Chest X-ray:
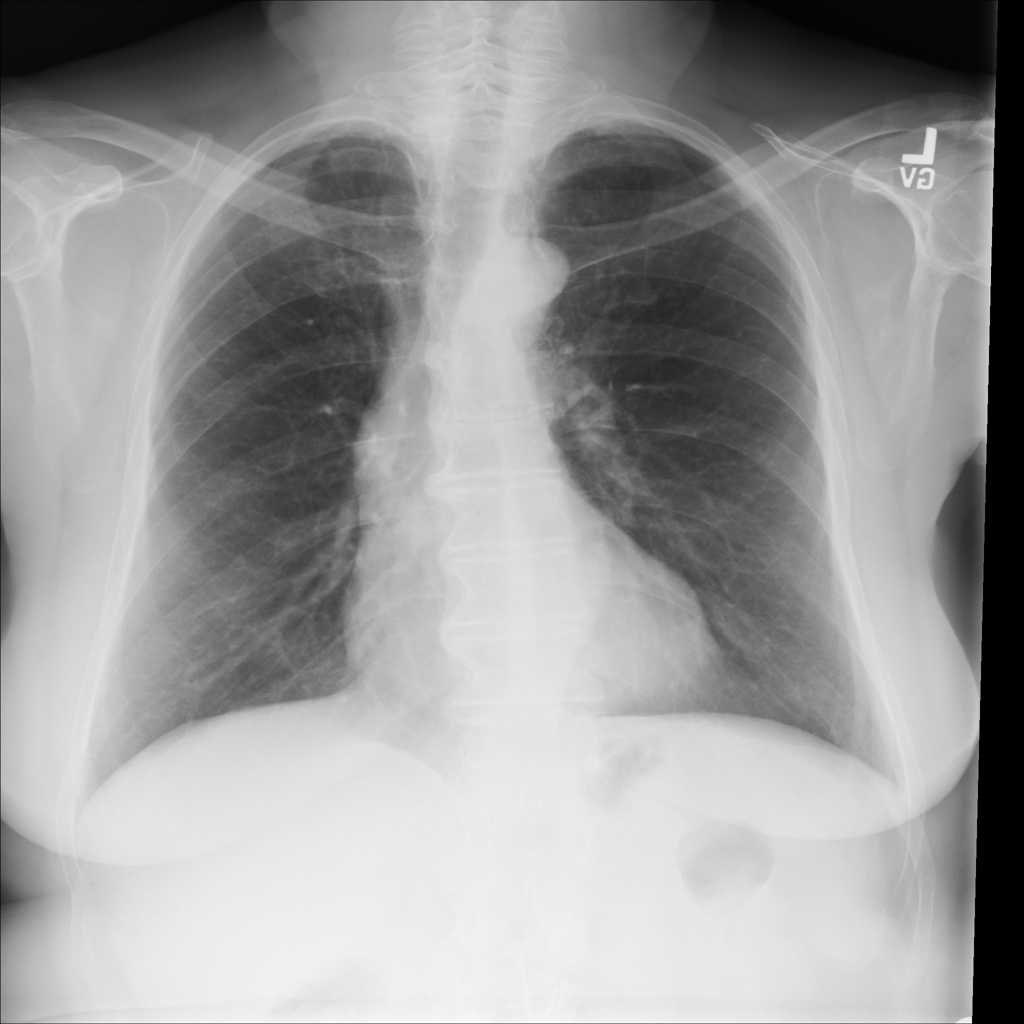
Findings: Fibrosis, Fracture
No abnormal finding: no